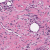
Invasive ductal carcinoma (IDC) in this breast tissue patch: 0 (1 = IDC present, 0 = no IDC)